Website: bh-photo
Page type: payment
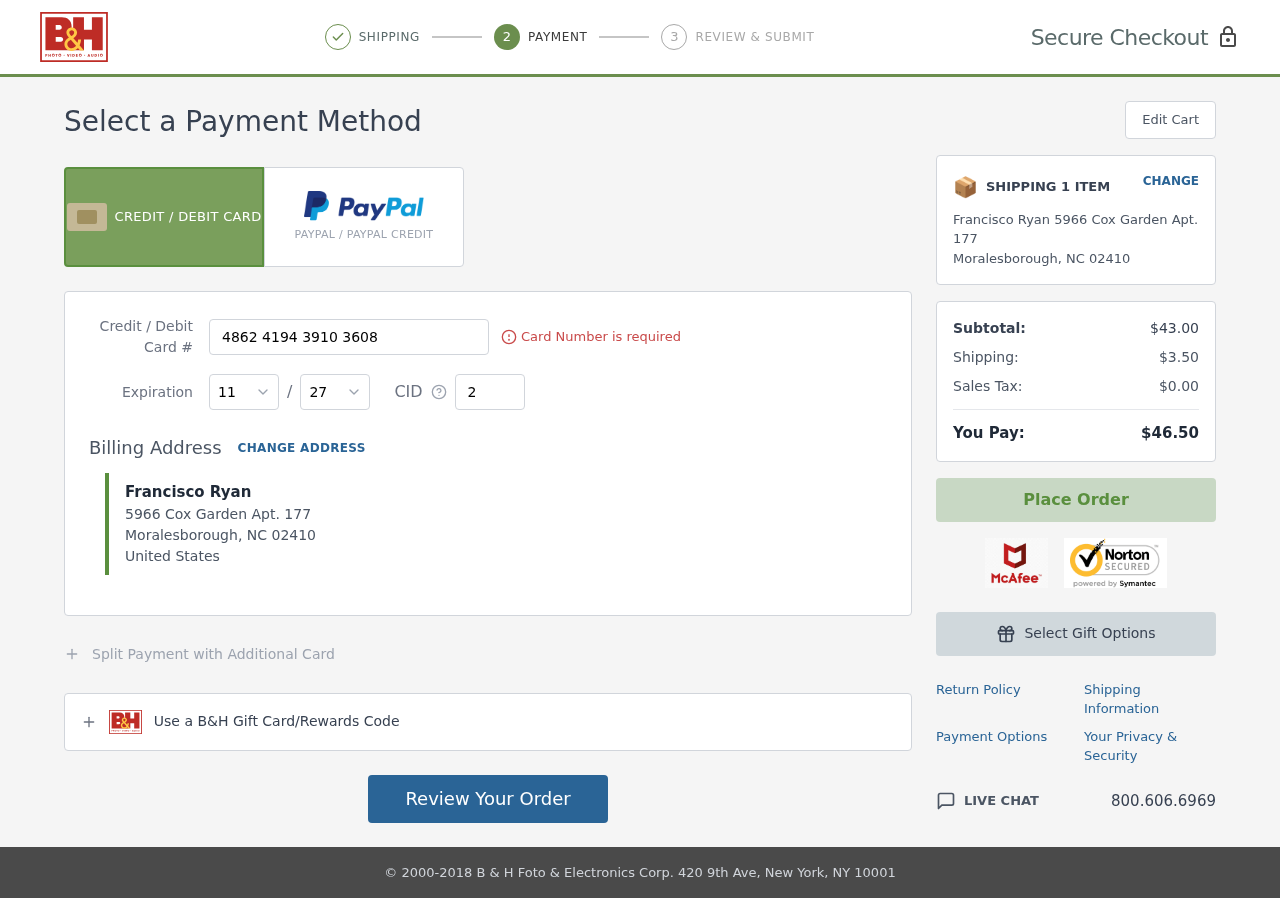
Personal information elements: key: PII_CARD_CVV
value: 243
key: PII_CARD_EXPIRY_MONTH
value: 11
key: PII_CARD_EXPIRY_YEAR
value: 27
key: PII_CARD_NUMBER
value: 4862 4194 3910 3608
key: PII_CITY
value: Moralesborough
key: PII_COUNTRY
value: United States
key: PII_FULLNAME
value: Francisco Ryan
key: PII_POSTCODE
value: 02410
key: PII_STATE_ABBR
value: NC
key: PII_STREET
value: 5966 Cox Garden Apt. 177
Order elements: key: ORDER_NUM_ITEMS
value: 1
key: ORDER_SUBTOTAL
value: $43.00
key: ORDER_SHIPPING_COST
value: $3.50
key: ORDER_TAX
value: $0.00
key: ORDER_TOTAL
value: $46.50